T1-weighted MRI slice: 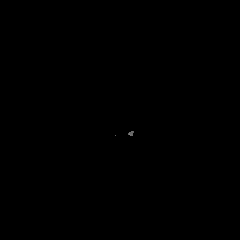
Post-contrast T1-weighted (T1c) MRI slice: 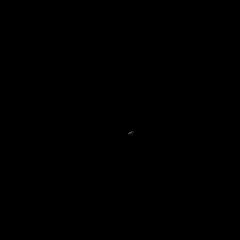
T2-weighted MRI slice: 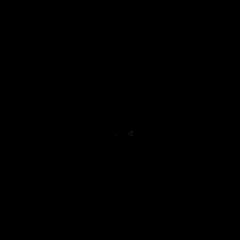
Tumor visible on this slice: no